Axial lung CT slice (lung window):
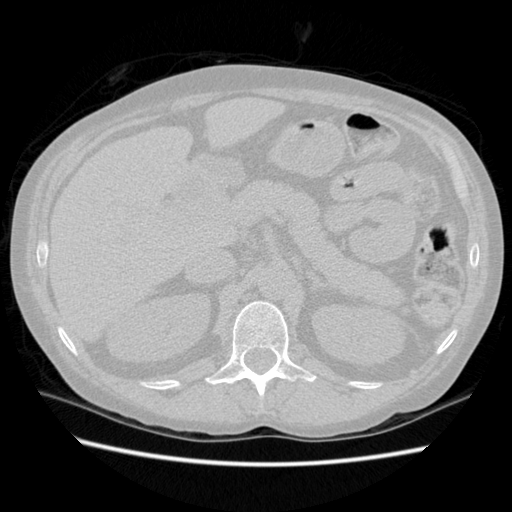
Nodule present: no